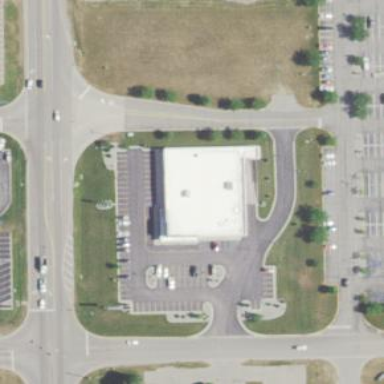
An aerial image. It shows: Retail building.